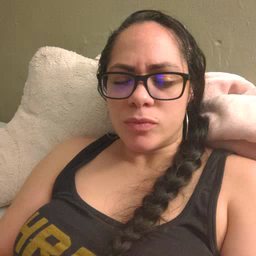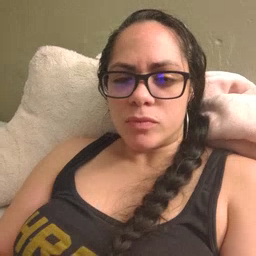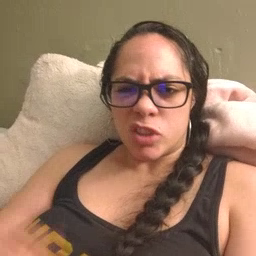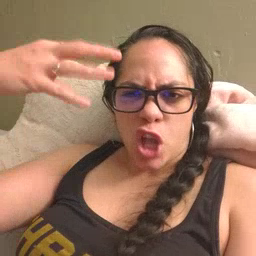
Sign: shower